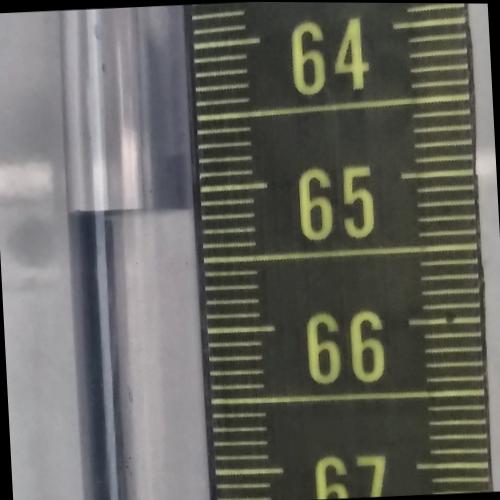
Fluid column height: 65.1 cm